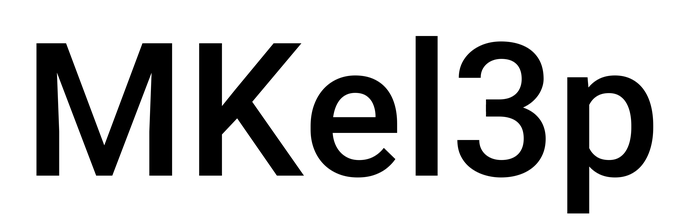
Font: Roboto_Medium